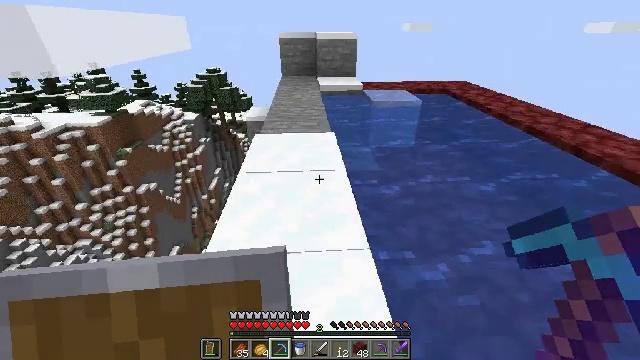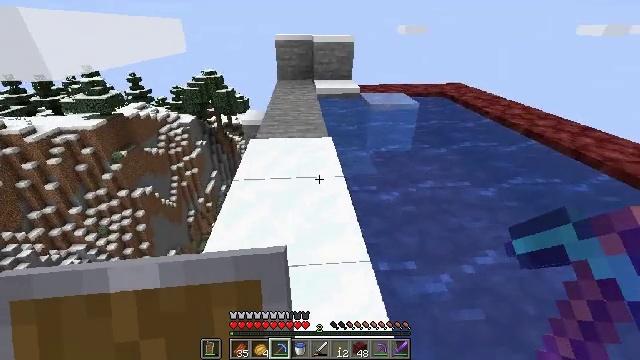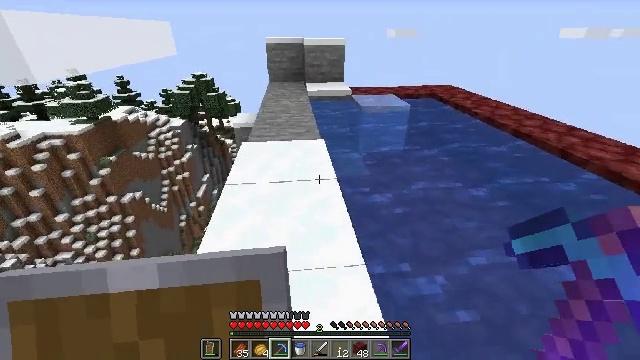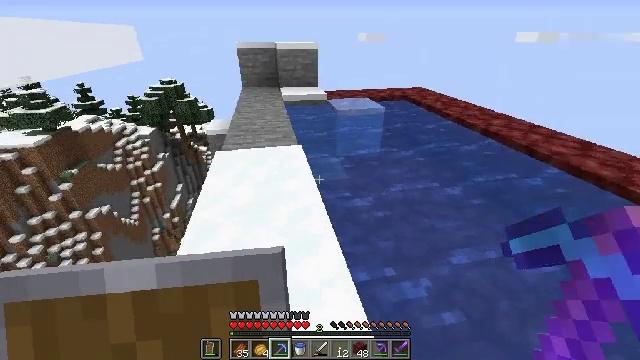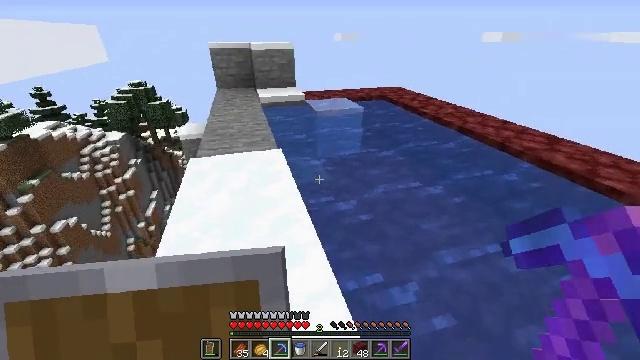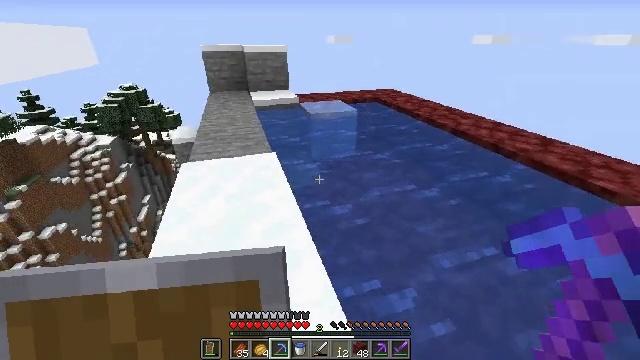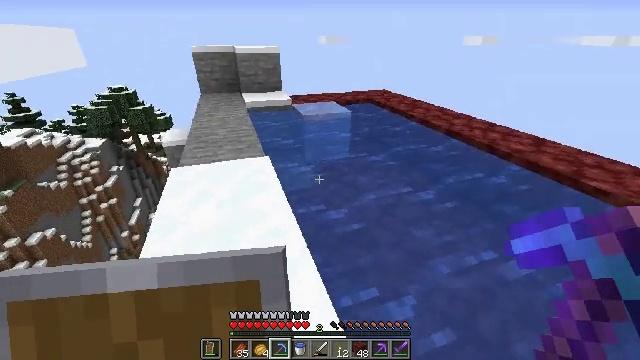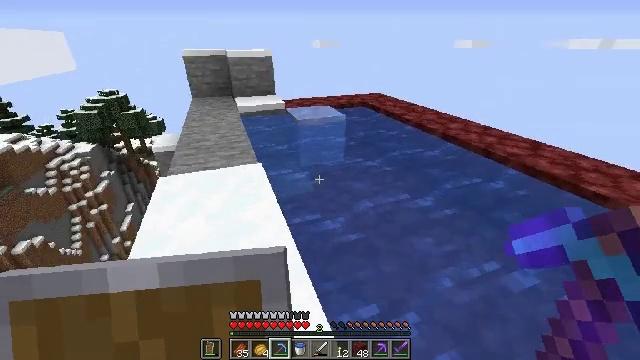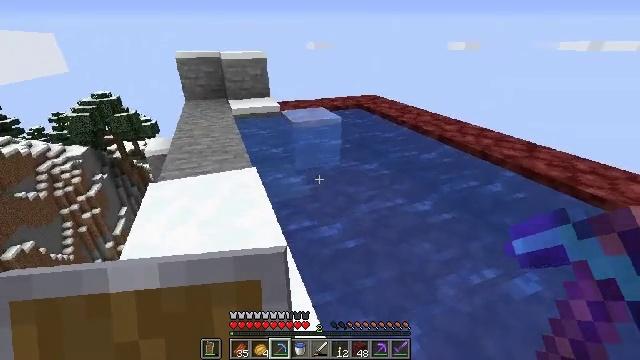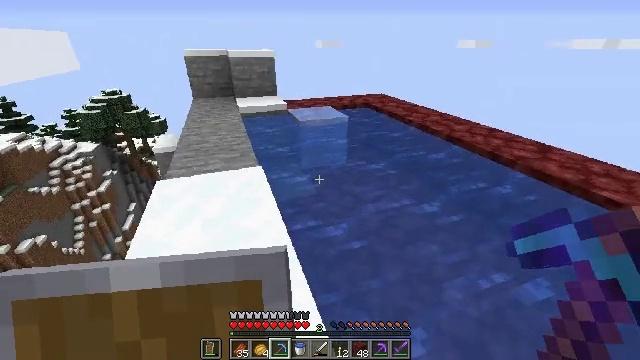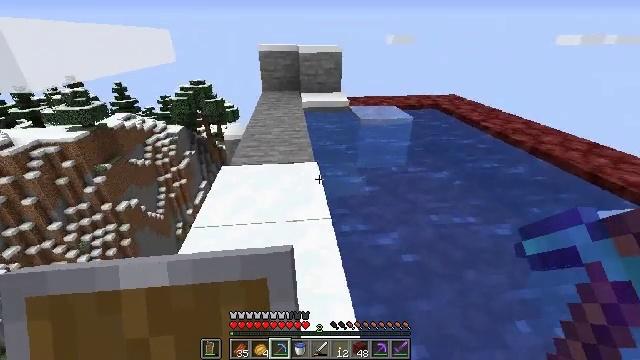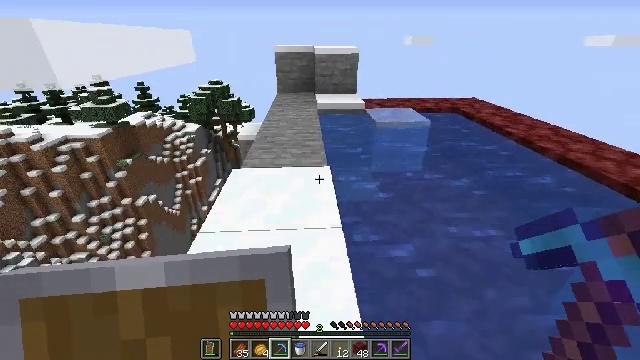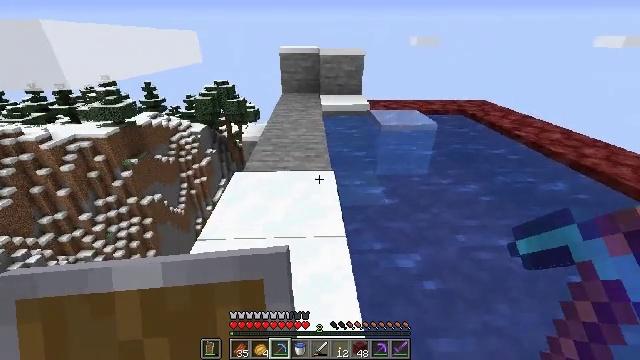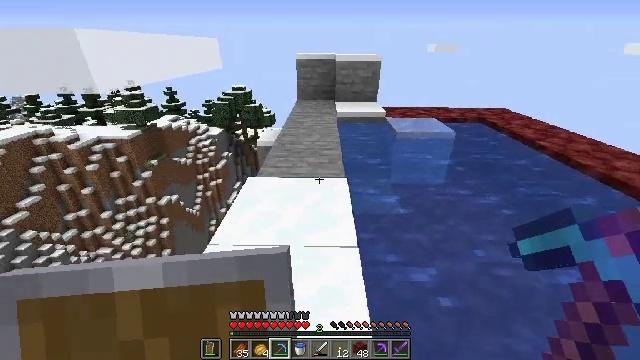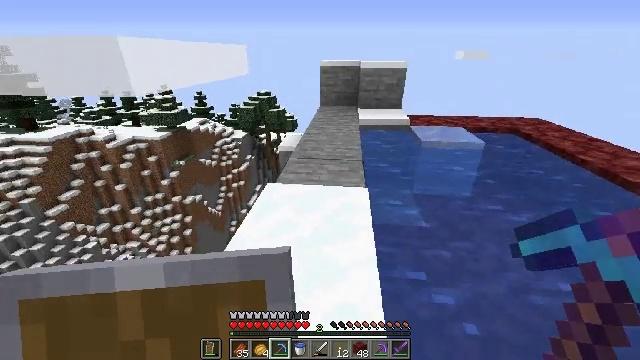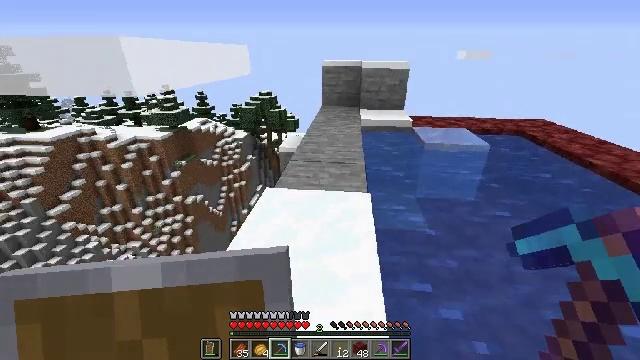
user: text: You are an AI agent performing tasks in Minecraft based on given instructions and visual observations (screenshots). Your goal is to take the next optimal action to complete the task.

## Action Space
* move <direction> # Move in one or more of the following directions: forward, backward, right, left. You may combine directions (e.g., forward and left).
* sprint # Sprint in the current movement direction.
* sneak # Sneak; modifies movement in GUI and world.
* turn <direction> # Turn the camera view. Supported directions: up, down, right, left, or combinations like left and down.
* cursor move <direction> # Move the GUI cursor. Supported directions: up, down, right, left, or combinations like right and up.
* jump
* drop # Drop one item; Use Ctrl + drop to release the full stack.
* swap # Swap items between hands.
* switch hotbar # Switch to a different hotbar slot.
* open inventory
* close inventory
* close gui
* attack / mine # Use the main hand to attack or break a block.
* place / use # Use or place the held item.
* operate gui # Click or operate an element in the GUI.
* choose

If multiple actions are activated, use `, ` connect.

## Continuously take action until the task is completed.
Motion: motion action
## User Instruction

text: Gather ice for building or crafting.
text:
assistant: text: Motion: move forward, sneak
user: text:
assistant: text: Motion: move forward, sneak, turn right
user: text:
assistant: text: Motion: move forward, sneak, turn right
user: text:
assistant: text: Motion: move forward, sneak, turn right
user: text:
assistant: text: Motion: move forward, sneak, turn right
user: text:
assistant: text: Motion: move forward, sneak, turn right
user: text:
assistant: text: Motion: move forward, sneak, turn right
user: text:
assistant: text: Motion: move forward, sneak, turn right
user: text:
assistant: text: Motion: move forward, sneak, turn left
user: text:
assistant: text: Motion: move forward, sneak, turn left
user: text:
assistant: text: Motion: move forward, sneak, turn left
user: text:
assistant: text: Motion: move forward, sneak, turn left
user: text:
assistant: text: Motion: move forward, sneak, turn left and up
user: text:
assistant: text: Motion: move forward, sneak, turn left and up
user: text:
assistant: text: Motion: move forward, sneak
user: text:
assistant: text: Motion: move forward, sneak
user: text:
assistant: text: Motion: move forward, turn right
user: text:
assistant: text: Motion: move forward
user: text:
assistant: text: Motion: move forward
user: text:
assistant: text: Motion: move forward
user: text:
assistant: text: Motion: move forward
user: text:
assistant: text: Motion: move forward
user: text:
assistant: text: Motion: move forward
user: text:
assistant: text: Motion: move forward
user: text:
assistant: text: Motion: move forward
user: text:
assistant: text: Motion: move forward
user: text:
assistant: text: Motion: move forward
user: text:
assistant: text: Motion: move forward
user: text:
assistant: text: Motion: move forward
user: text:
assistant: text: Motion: move forward, turn right and down